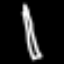
Label: pencil